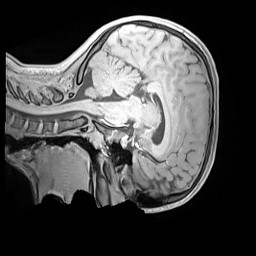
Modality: MP2RAGE
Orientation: sagittal
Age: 13
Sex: female
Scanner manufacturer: siemens
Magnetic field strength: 3 T
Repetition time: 4 s
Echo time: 0.00303 s